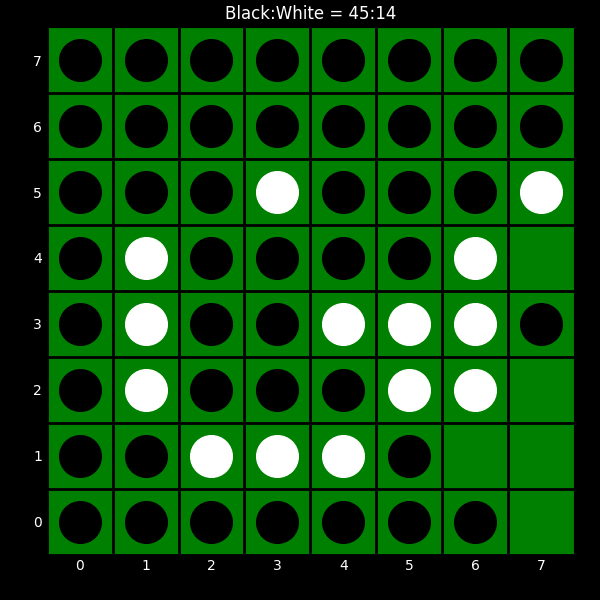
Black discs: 45
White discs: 14